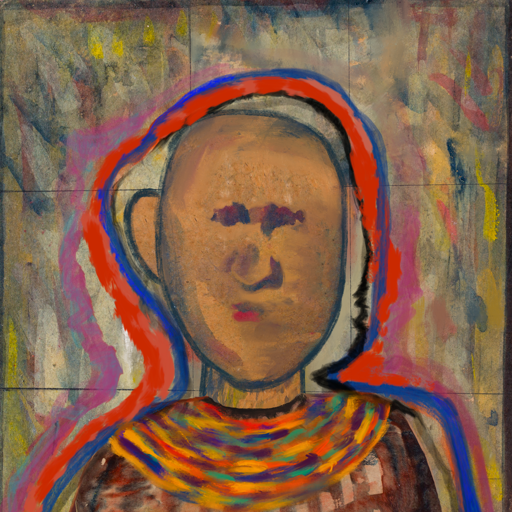
Background: GypsyMother, Head And Neck Front: In_The_Sun, Face Front: In_The_Sun, Bust: Orphan, Hair Front: Experience, Head Accessory: Blank, Second Necklace: An_Impression_2, Necklace: Blank, Baby: Blank